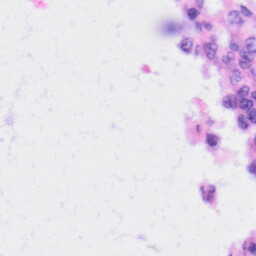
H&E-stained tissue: Liver